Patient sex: F
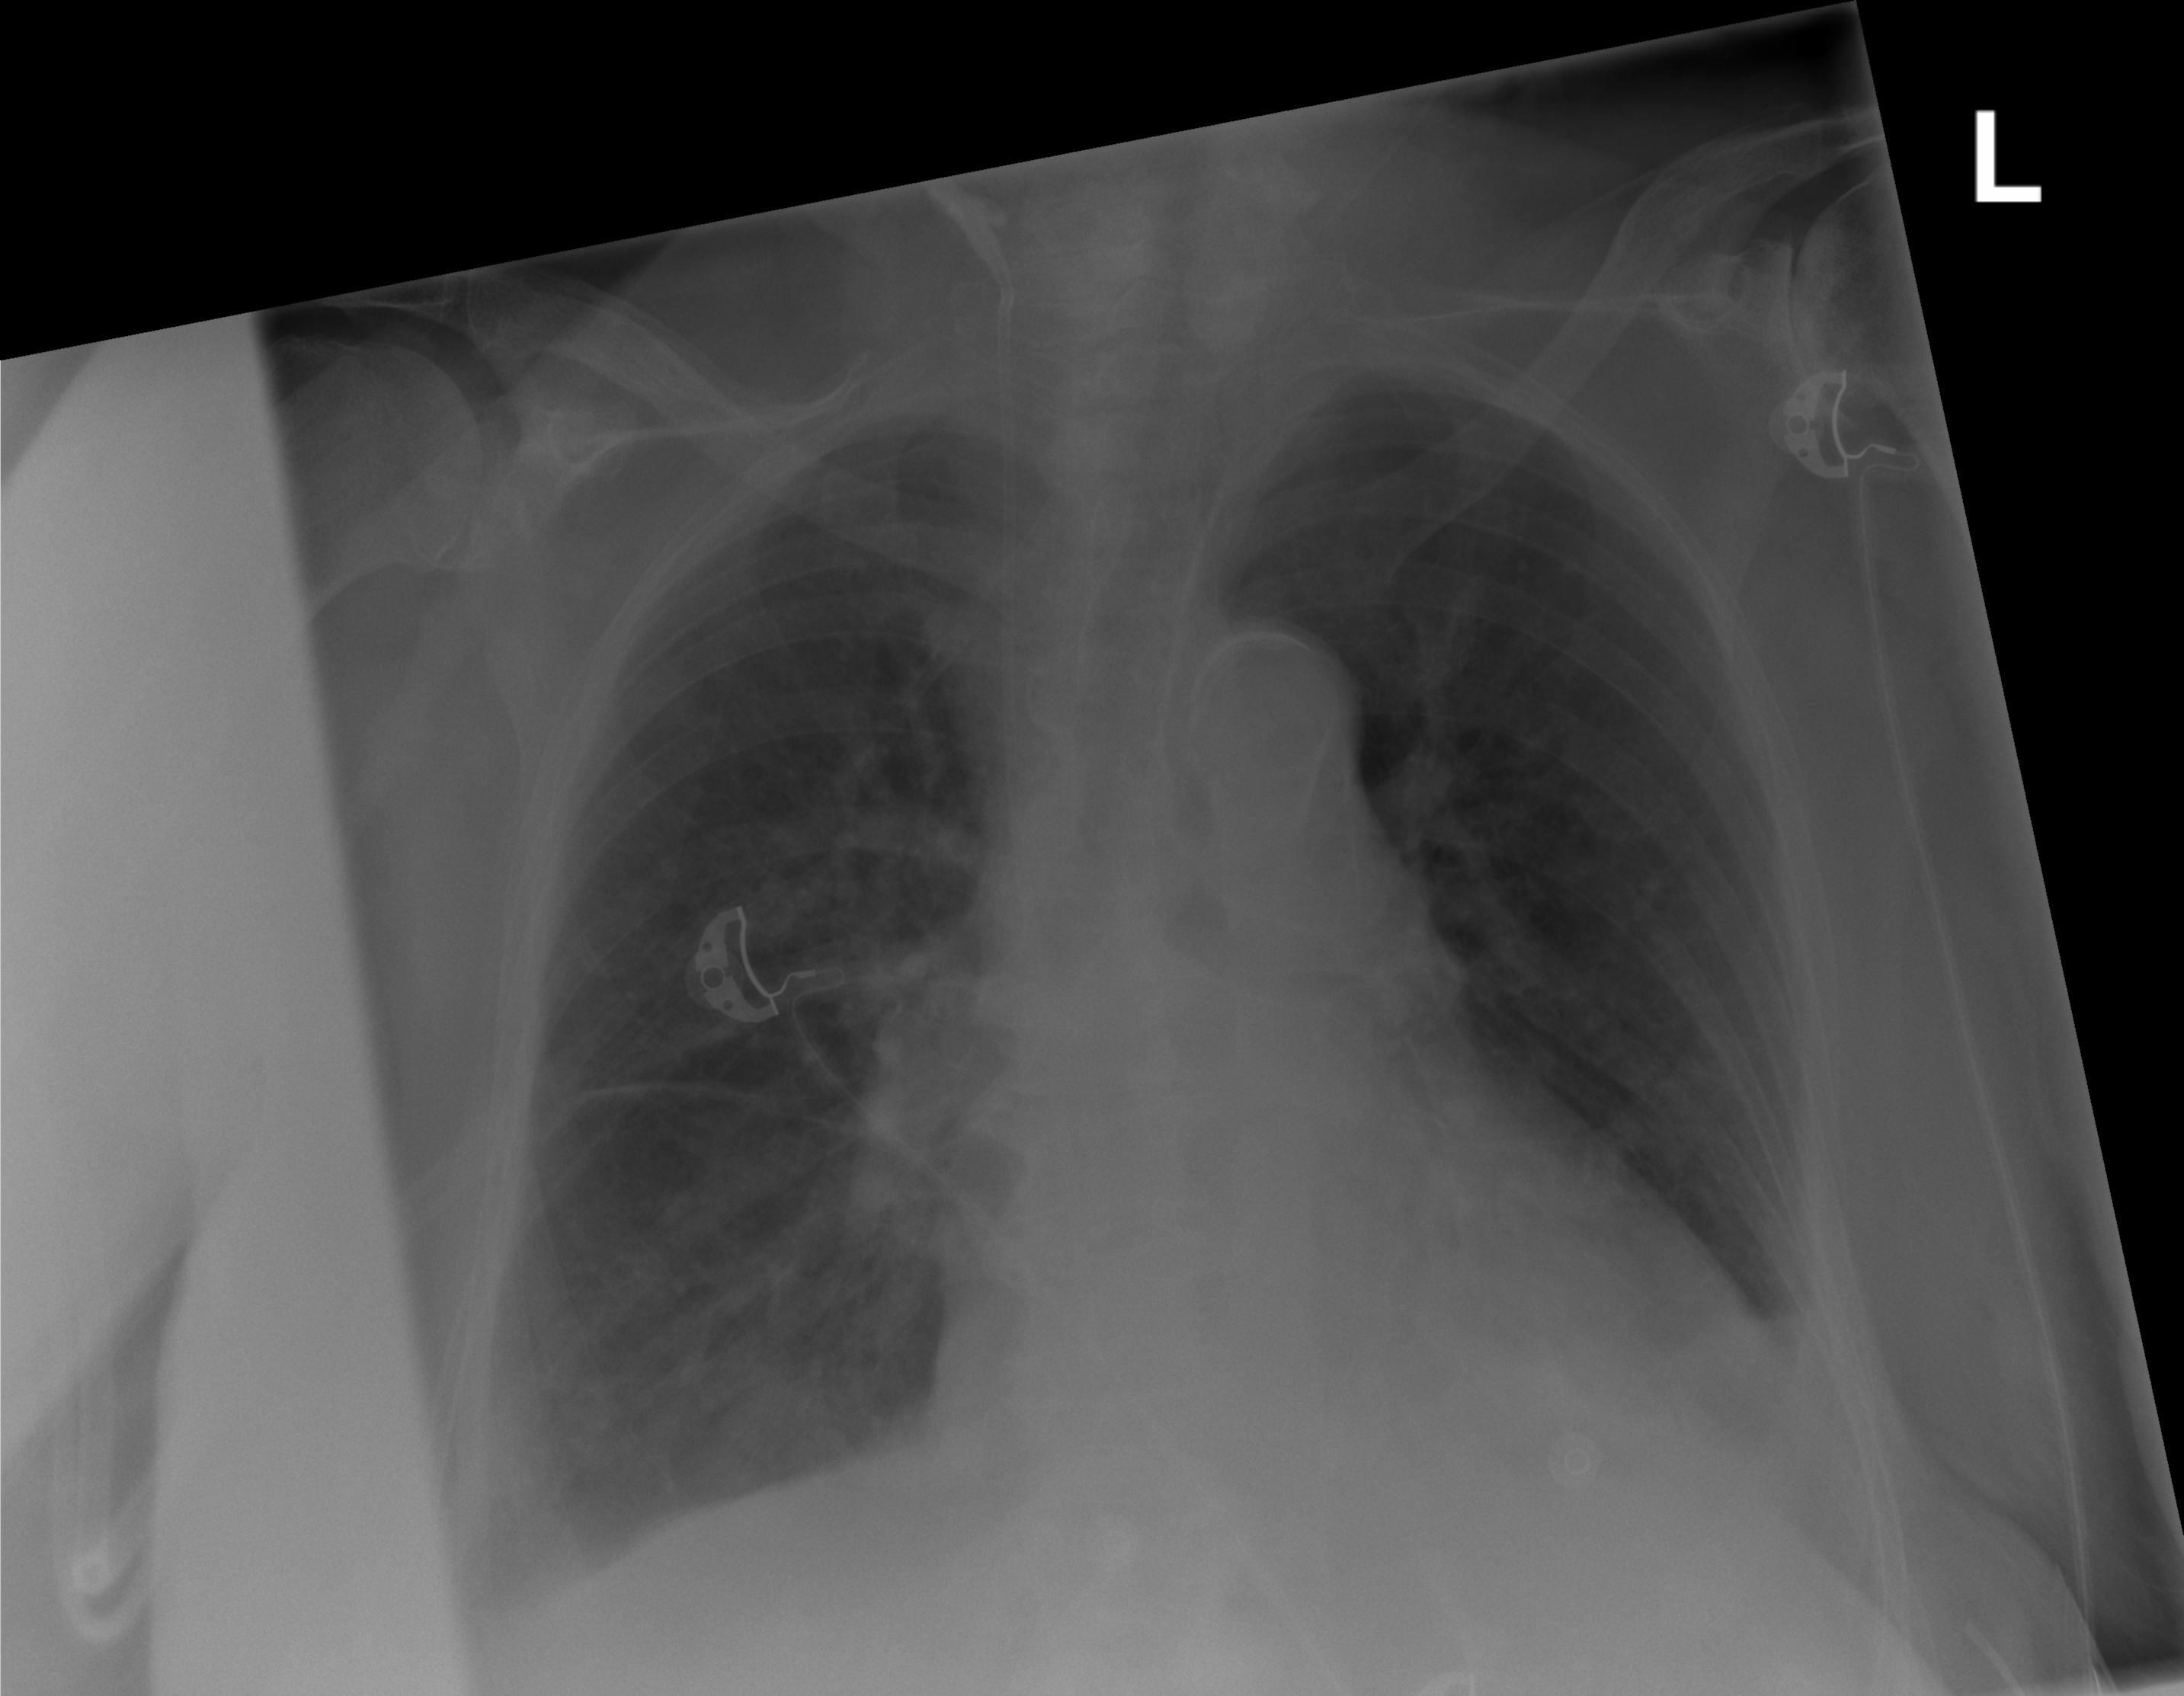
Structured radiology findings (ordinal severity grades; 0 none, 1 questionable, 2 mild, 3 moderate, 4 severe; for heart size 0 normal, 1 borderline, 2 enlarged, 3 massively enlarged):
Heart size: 2
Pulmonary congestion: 2
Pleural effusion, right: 2
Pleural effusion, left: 2
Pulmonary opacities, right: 2
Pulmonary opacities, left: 0
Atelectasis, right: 2
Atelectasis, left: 0